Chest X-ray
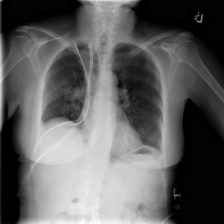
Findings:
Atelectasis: negative
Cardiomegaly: negative
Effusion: negative
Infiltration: negative
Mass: negative
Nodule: negative
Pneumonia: negative
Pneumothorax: positive
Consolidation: negative
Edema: negative
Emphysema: negative
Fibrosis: negative
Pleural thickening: negative
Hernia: negative